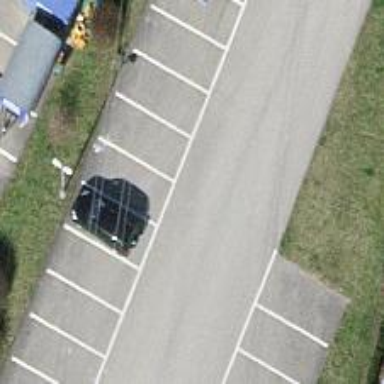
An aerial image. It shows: Road serving as parking aisle.